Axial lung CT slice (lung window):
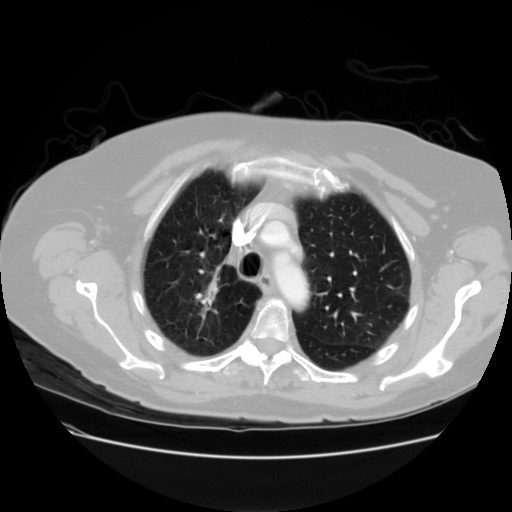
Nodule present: no